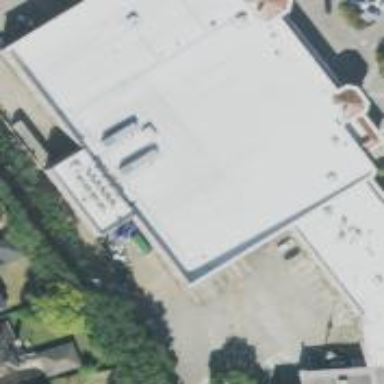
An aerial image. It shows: Supermarket building.